Interaction volume radius: 10 \u00c5
Interaction volume height: 15 \u00c5
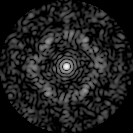
Disorder parameter: 0.7347